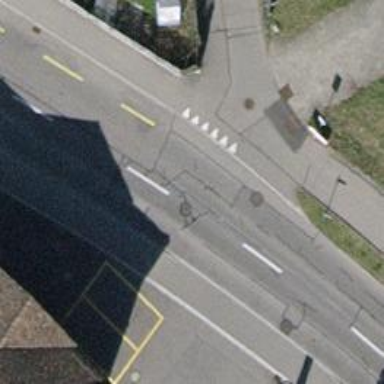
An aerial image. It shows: Asphalt service road.